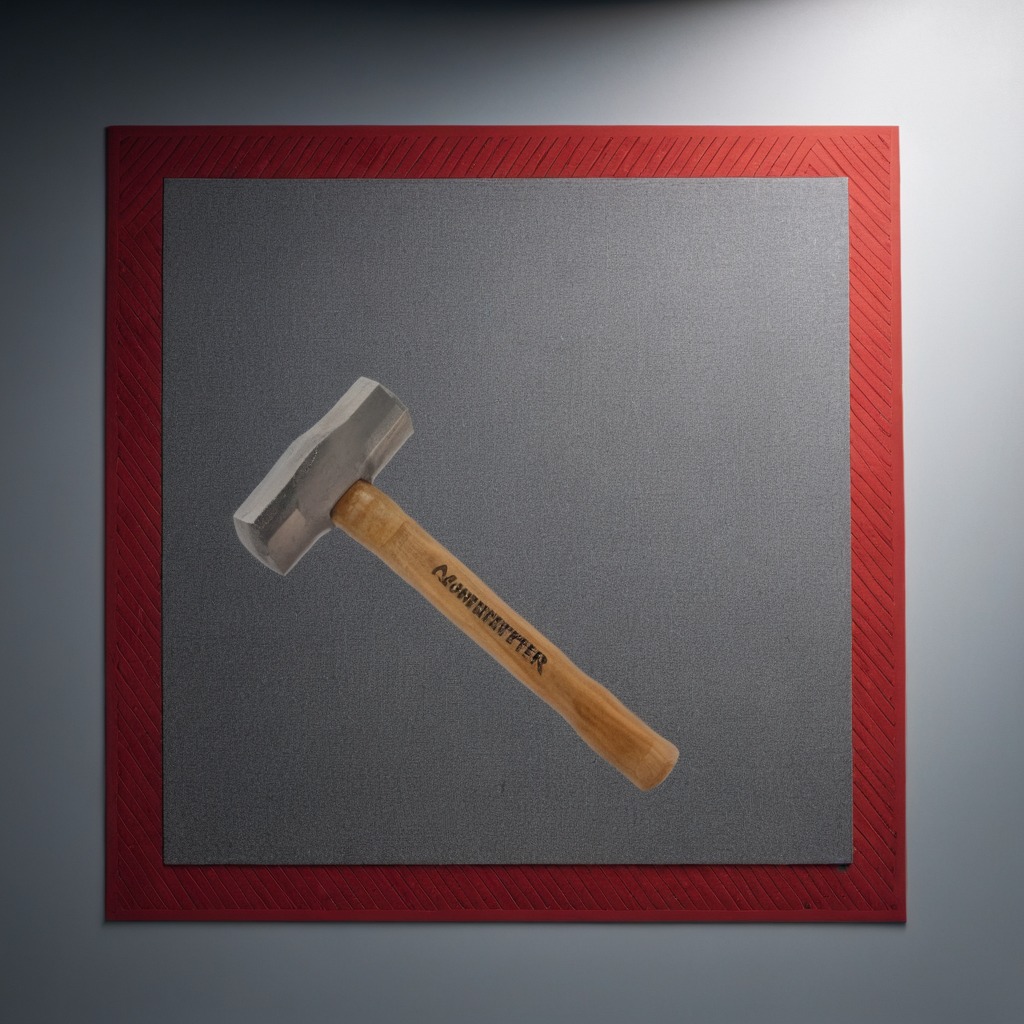
A hammer is lying on a clean granite tabletop covered with a red rubber mat inside a workshop under bright overhead lighting crisp shadows high clarity worn but beneath the mat.